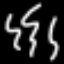
Label: squiggle